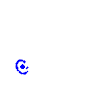
Particle: electron